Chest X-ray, PA view. Patient: 74 years old, sex F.
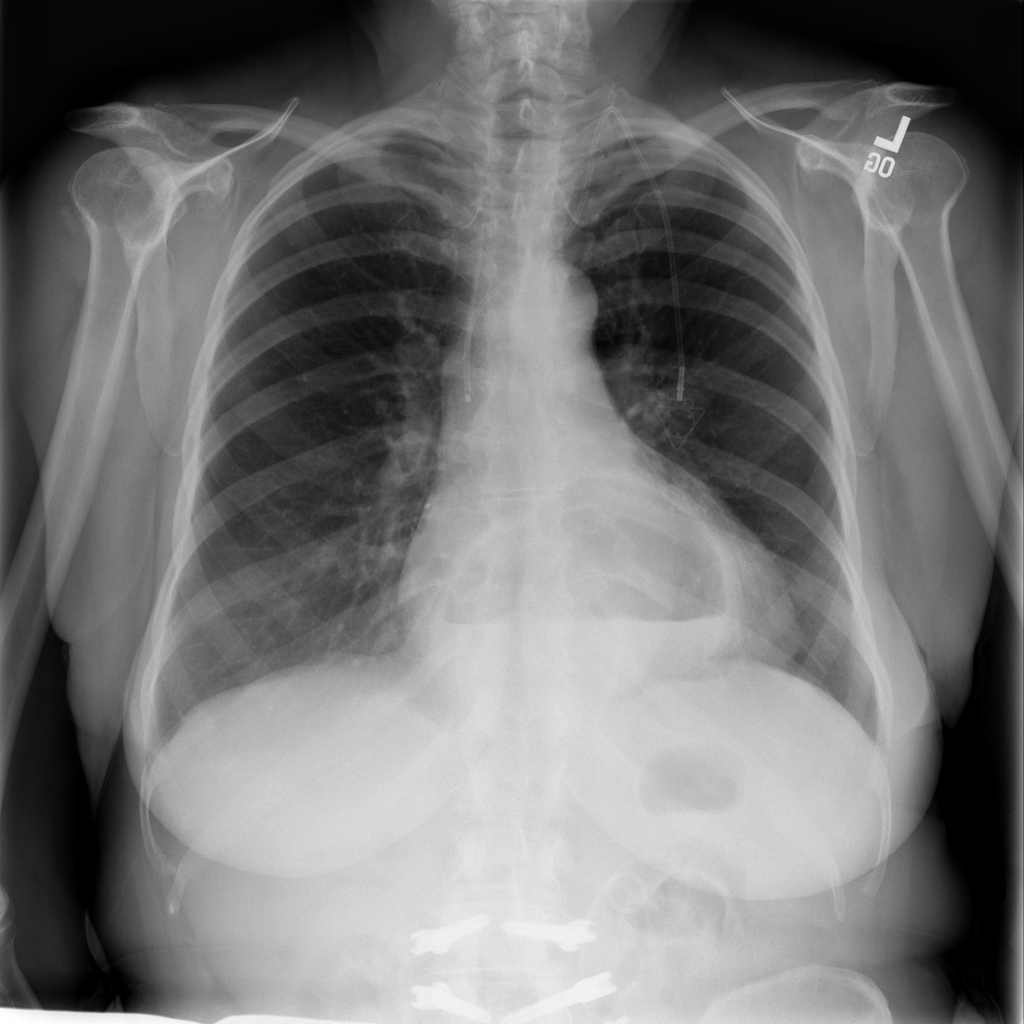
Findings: Hernia